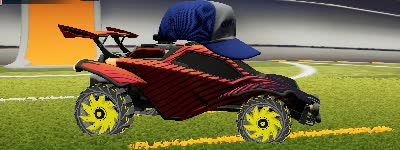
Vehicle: octane